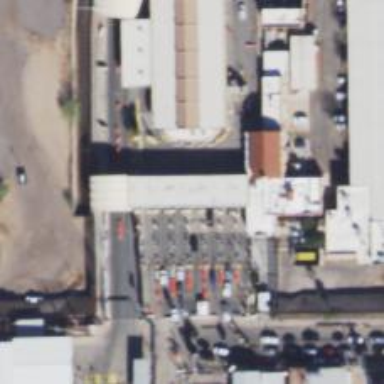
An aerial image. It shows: Border control barrier.